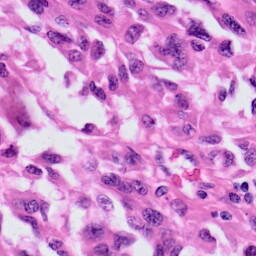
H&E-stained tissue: Skin